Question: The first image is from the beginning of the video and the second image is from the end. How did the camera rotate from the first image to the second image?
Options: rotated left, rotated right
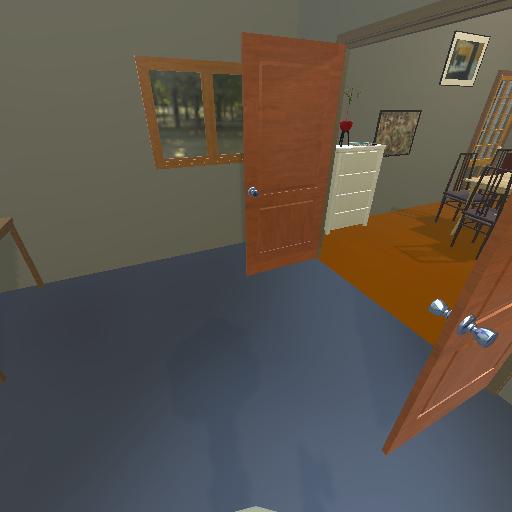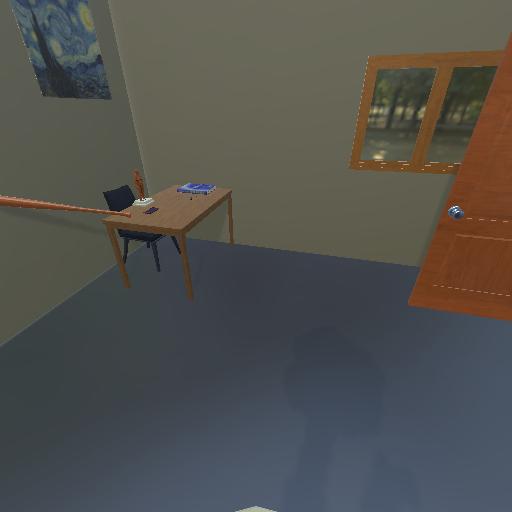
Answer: rotated left